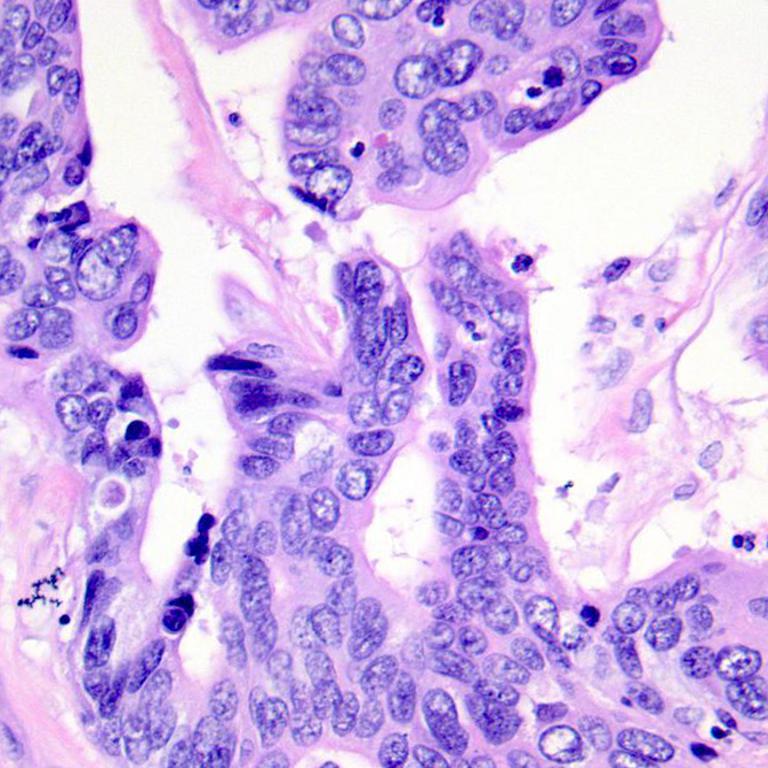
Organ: colon
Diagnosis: adenocarcinomas